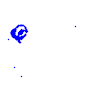
Particle: electron